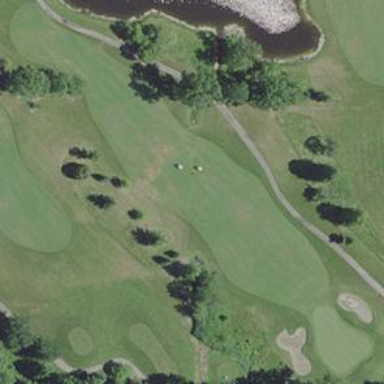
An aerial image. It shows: Grassy area designated as golf fairway.